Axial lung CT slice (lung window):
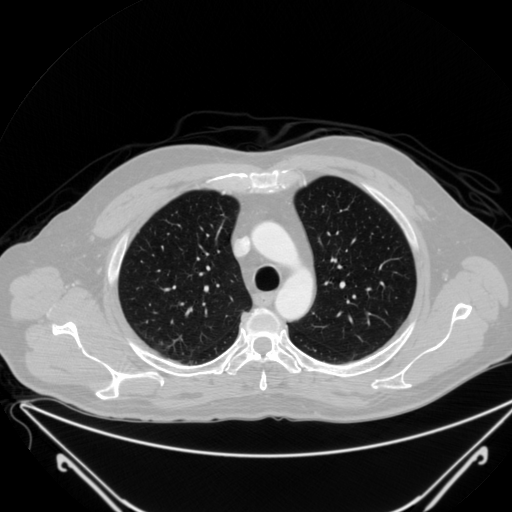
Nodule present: no